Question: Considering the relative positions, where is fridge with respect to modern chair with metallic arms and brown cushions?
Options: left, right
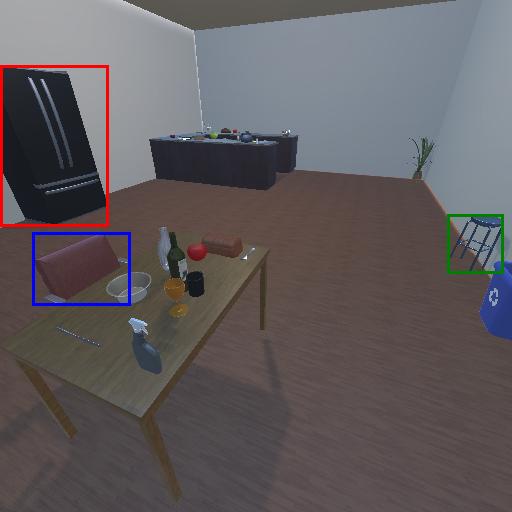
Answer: left